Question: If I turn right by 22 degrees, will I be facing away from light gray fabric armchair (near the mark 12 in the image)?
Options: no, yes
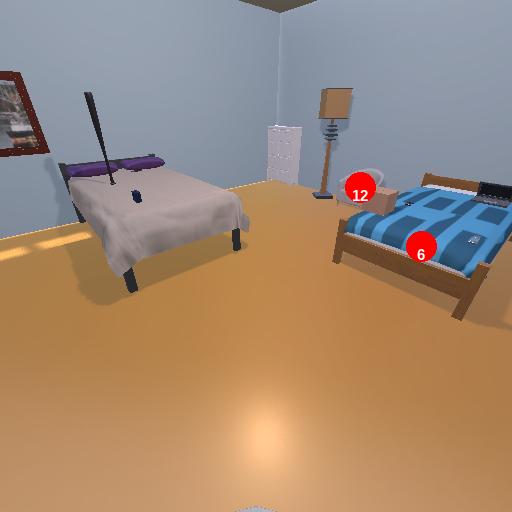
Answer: no